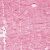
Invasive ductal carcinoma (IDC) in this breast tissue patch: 0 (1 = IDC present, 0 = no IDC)